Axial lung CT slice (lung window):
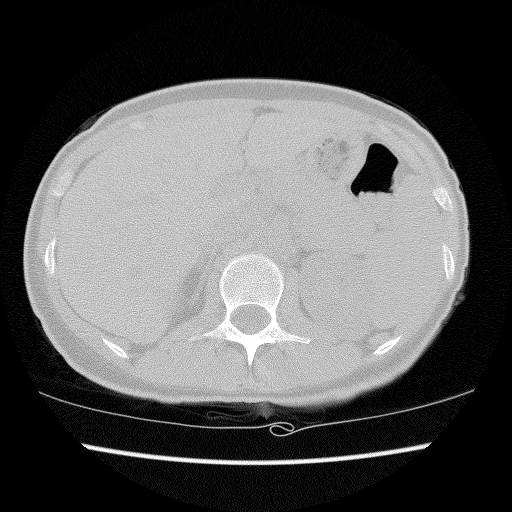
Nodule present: no